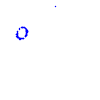
Particle: kaon